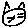
Label: cat